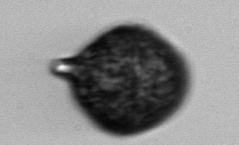
Label: Gonyaulax